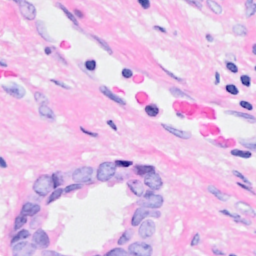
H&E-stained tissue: Breast